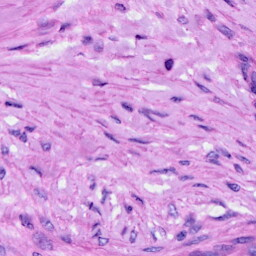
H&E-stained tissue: Ovarian